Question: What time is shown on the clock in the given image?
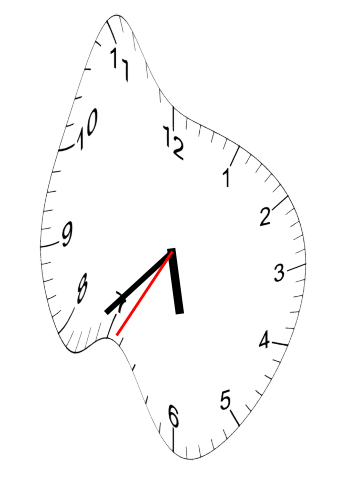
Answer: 05:37:35